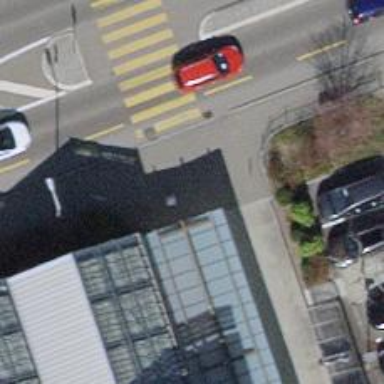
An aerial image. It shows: Bollard.